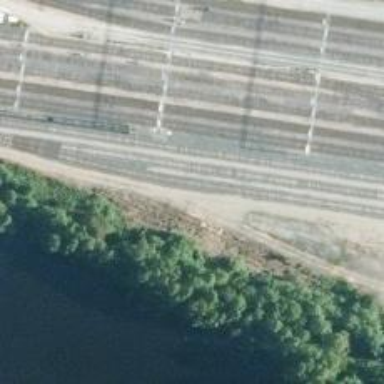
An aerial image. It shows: Abandoned railway yard.